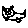
Label: cat